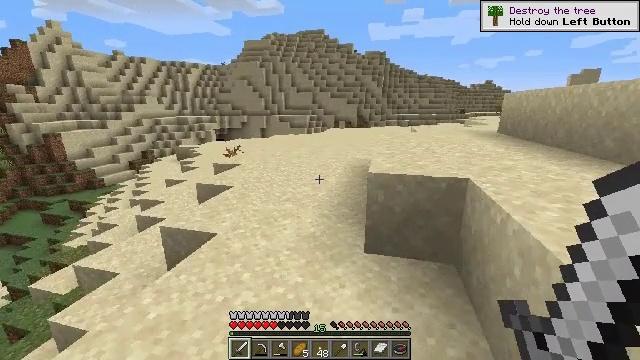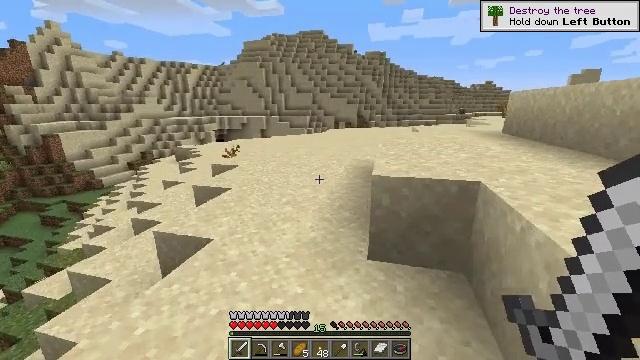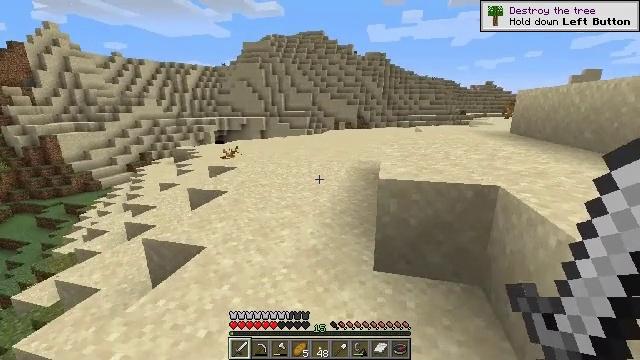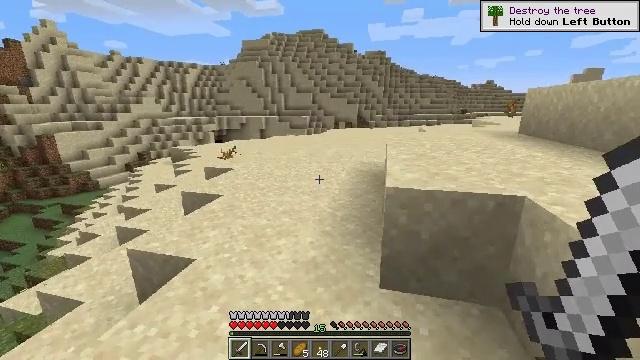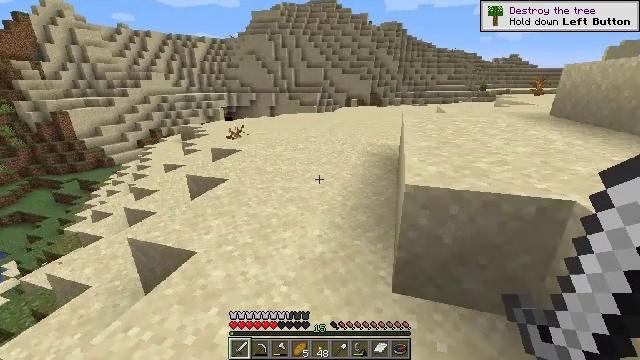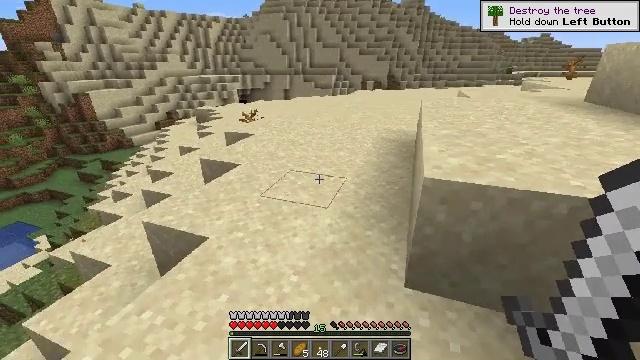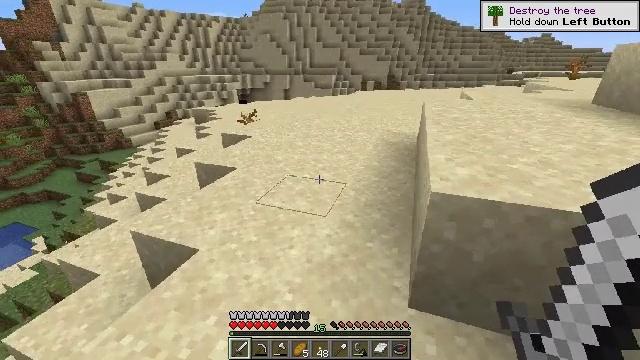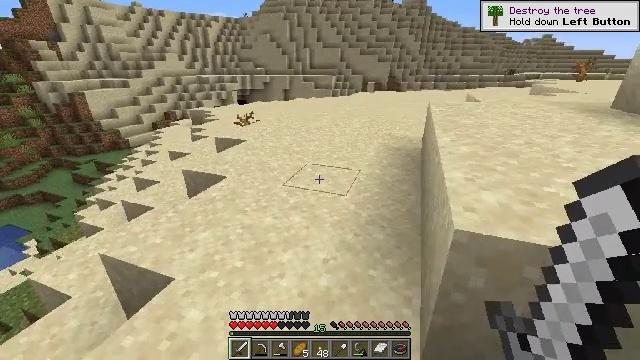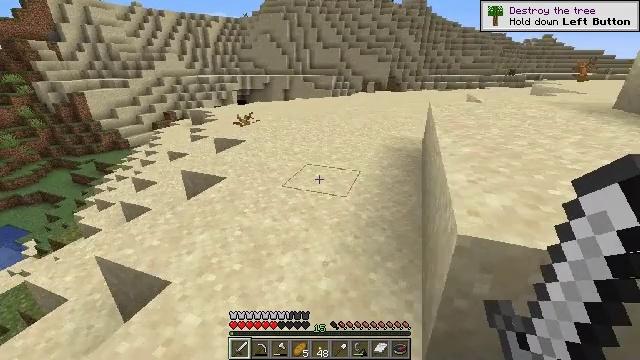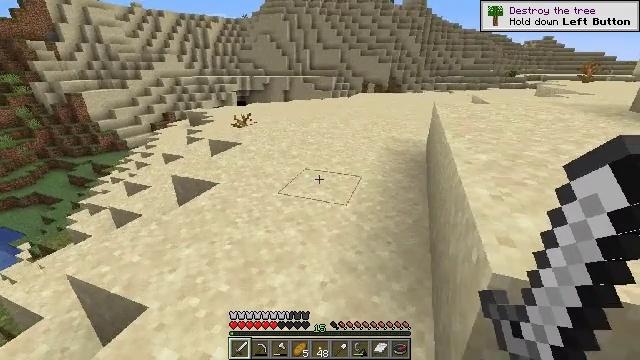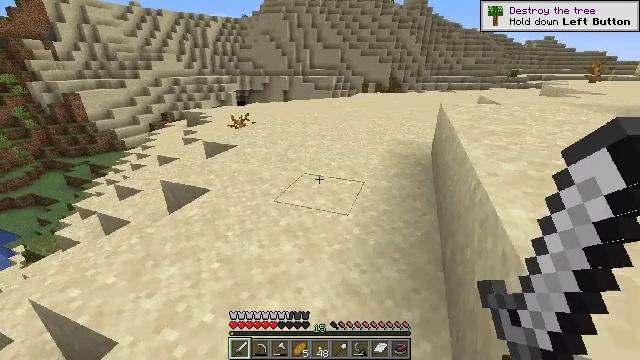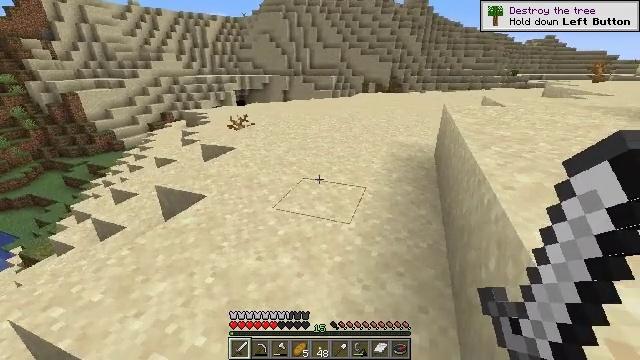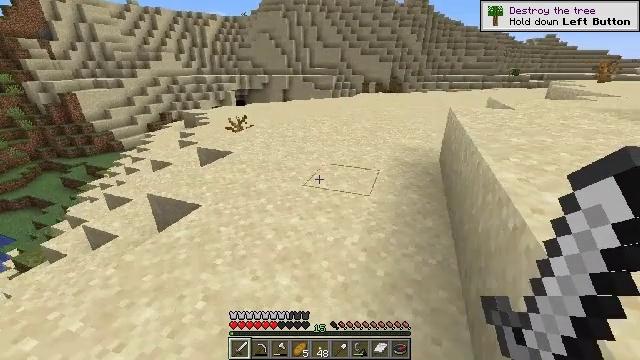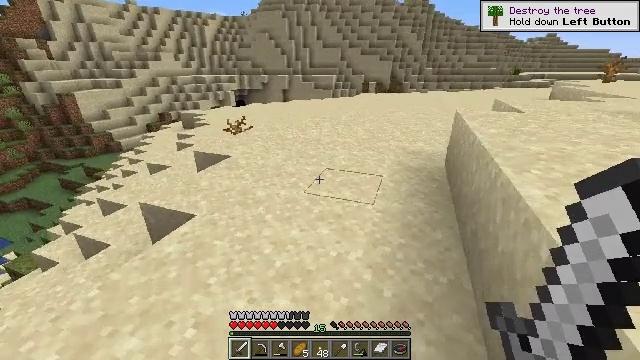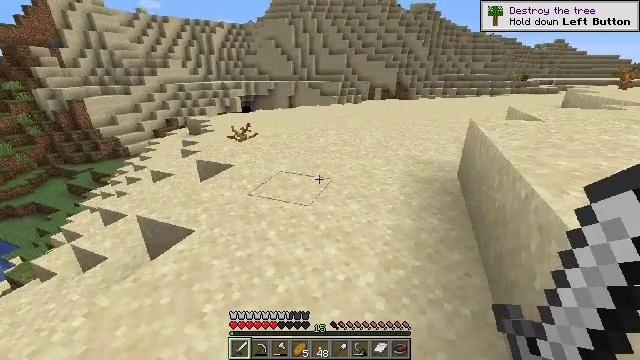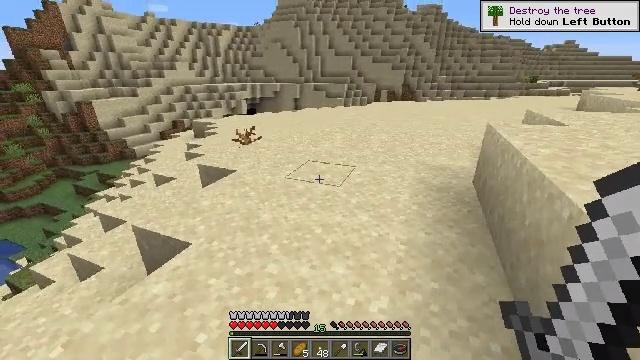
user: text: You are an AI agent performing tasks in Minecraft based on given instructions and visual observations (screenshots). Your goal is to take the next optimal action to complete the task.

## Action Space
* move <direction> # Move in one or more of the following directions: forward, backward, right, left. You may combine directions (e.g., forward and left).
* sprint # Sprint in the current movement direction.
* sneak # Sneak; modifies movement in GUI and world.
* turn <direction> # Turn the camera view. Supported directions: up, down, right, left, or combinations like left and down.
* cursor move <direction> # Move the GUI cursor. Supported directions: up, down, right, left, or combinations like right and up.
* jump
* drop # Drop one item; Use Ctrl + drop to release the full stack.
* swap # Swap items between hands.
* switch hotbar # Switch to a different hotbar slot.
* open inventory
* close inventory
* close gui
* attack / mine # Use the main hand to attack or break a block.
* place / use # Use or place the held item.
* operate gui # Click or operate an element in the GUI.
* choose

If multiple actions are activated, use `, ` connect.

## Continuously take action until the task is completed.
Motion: motion action
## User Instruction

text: Break the dead bush for sticks.
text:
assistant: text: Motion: move forward
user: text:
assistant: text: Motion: move forward
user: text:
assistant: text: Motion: move forward
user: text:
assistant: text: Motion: move forward, turn left and down
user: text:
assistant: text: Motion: move forward, turn left and down
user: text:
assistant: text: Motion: move forward
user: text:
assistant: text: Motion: move forward
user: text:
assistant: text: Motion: move forward
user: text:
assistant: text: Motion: move forward
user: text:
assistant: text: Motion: move forward
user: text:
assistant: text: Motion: move forward
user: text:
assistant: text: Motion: move forward
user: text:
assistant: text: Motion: move forward
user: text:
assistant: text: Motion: move forward, turn left and up
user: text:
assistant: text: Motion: move forward, turn left
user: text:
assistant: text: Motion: move forward
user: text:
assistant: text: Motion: move forward, turn right
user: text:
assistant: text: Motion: move forward, turn right and down
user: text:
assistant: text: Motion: move forward
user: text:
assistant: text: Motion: move forward
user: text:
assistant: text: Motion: move forward
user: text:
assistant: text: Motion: move forward
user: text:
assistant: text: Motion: move forward
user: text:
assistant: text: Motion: move forward, turn left and down
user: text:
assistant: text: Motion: move forward, turn left and down
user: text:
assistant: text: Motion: move forward
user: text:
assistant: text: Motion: move forward
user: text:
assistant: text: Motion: move forward
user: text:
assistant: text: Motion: move forward
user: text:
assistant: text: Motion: move forward